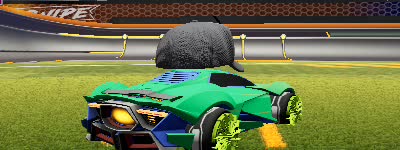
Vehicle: werewolf